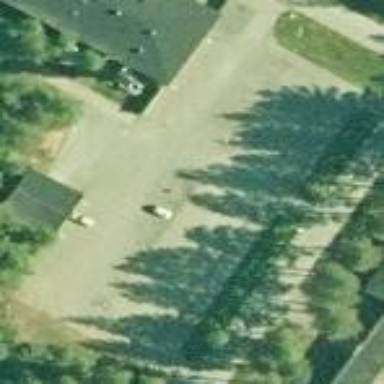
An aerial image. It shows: Parking area.